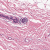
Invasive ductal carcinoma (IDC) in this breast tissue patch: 0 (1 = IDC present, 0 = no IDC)